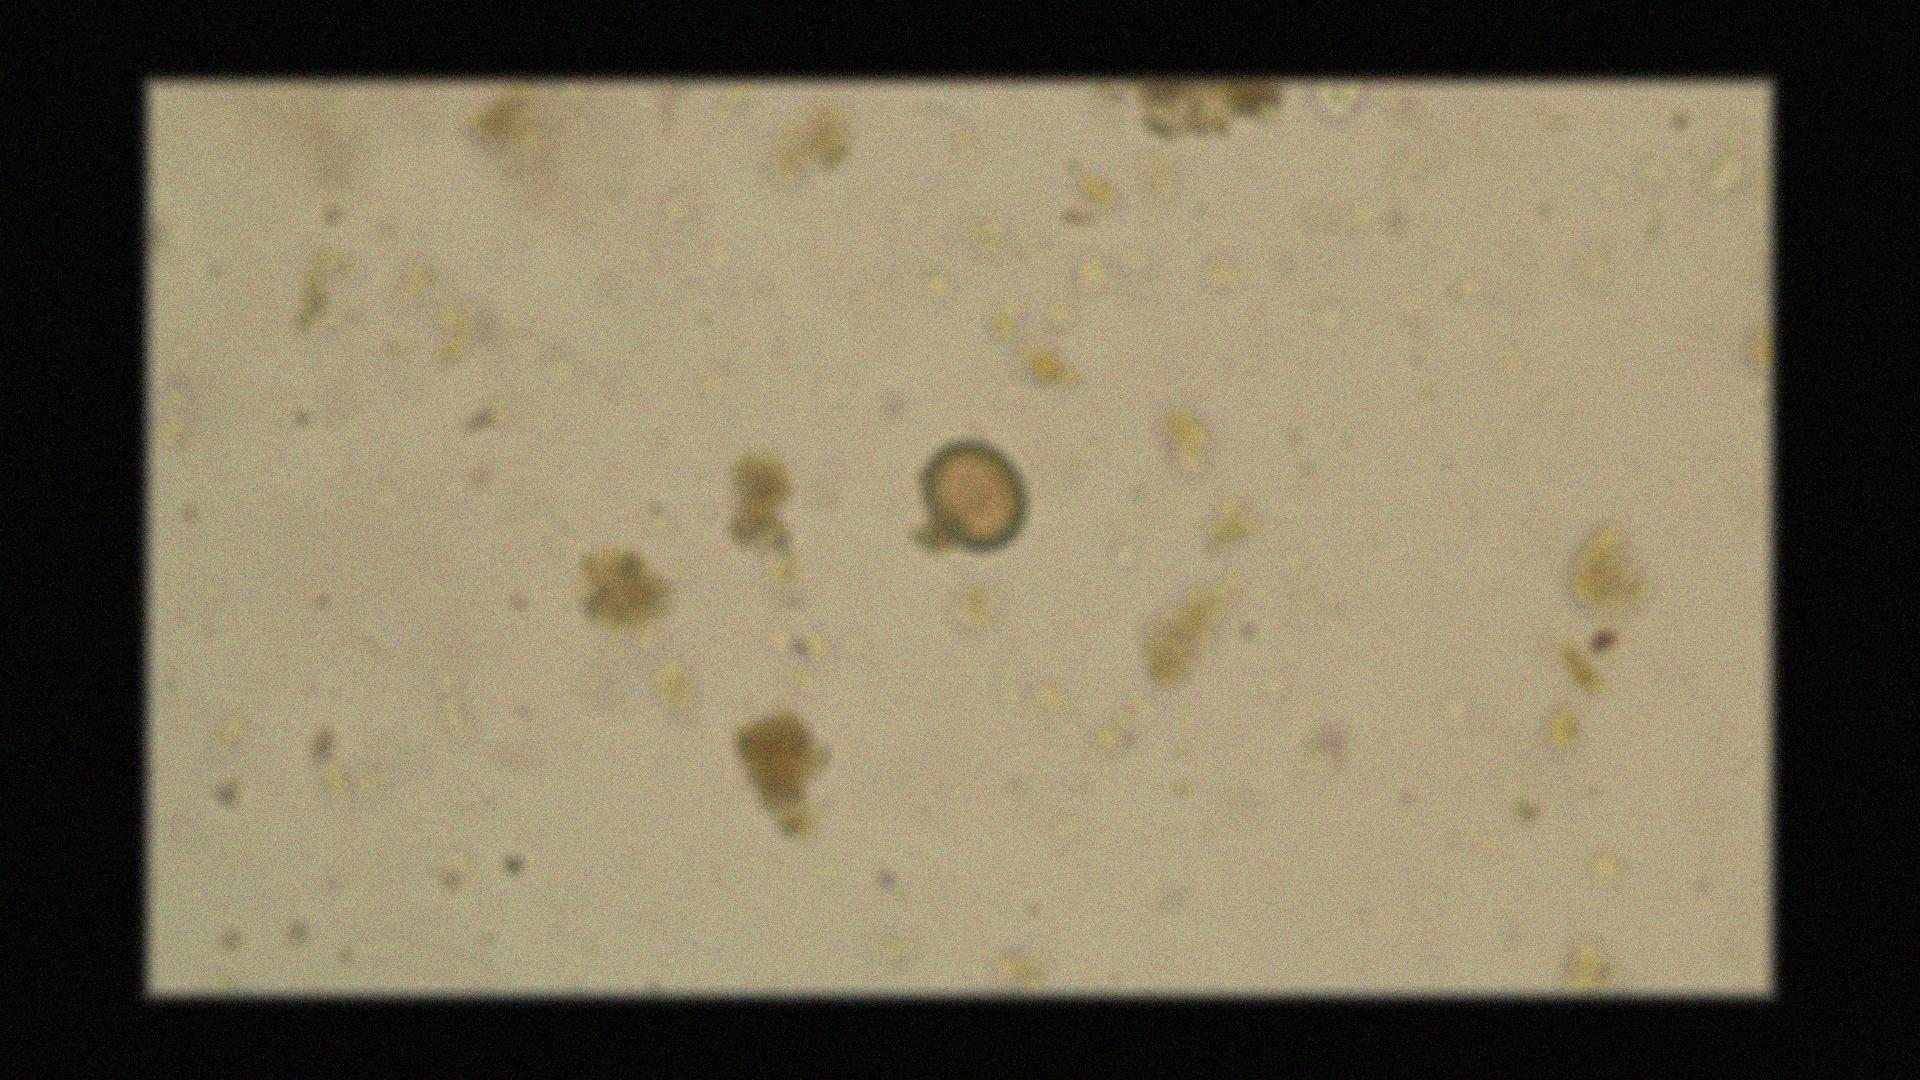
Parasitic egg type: Taenia spp. egg